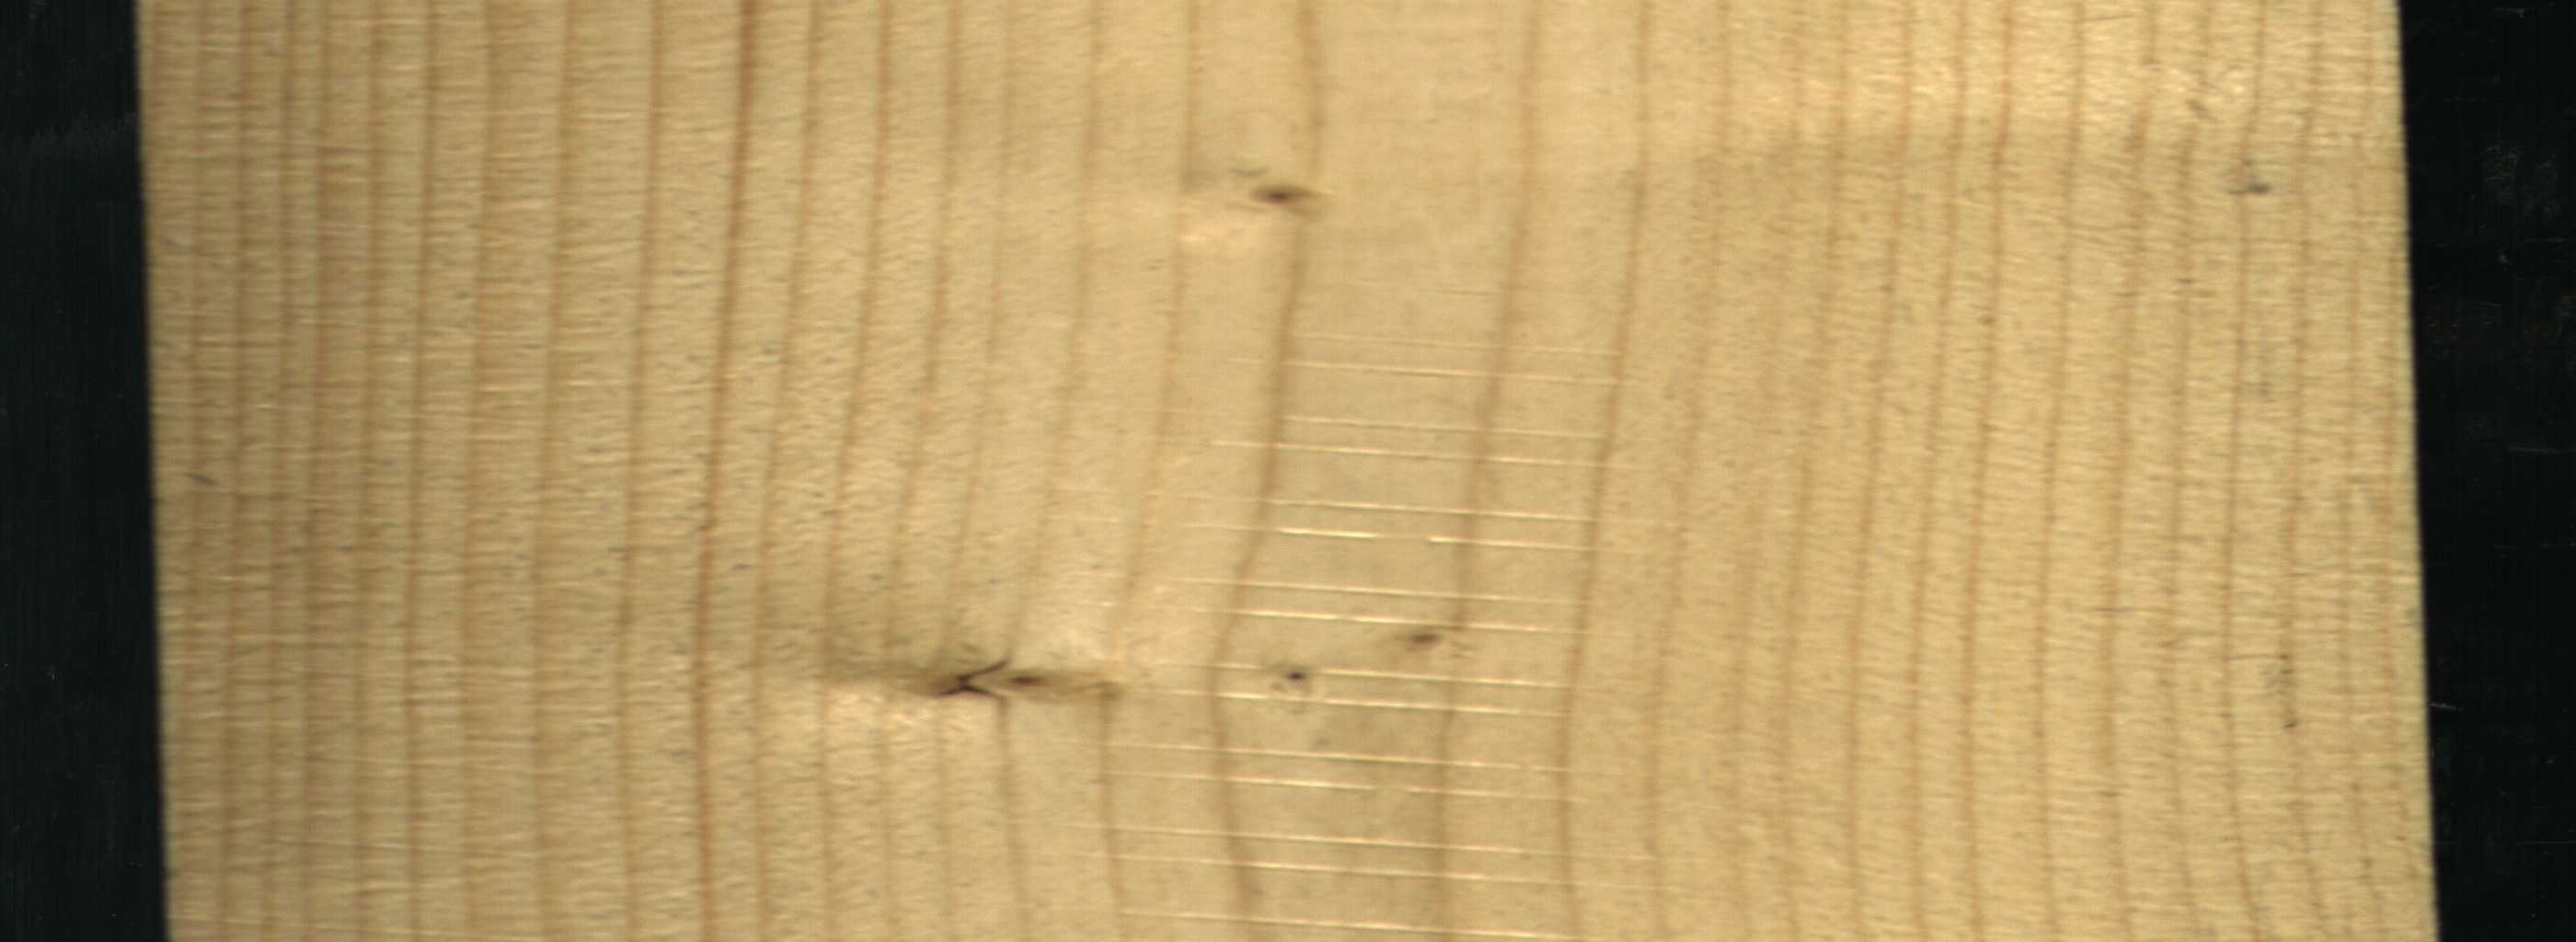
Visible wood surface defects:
Live_Knot
Live_Knot
Live_Knot